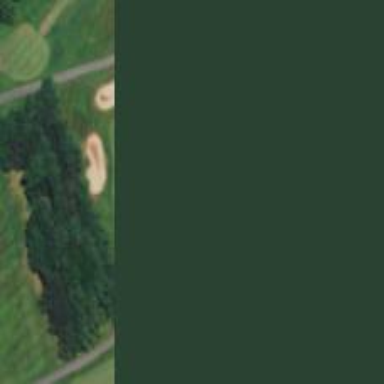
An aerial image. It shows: View of golf hole.